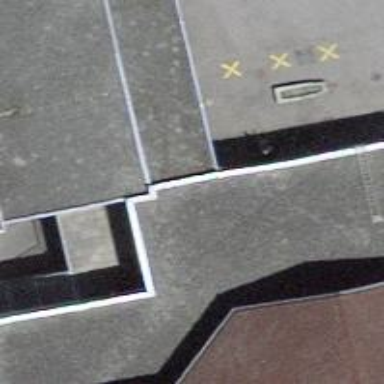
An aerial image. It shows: Path tunnel through building passage.